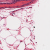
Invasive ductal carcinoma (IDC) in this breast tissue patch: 0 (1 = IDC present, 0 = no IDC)